Question: So right now I have some simple code for creating a Map with a couple of tiles which is random generated, code:
'''
function generateMap() {
for (var y = 0; y < this.height; y++) {
for (var x = 0; x < this.width; x++) {
this.map[x + y * this.width] = Math.round(Math.random() * (this.tileset.length - 1));
}
}
this.map[this.width * this.height] = Math.round(Math.random() * (this.tileset.length - 1));
}
'''
And here is the code for drawing the map (it uses 3 parameters, xOffset, yOffset, and Canvas 2dcontext object):
'''
function renderMap(xOff, yOff, g) {
var wPort = Math.ceil(WIDTH/64);
var hPort = Math.ceil(HEIGHT/64);
var xx = 0;
var yy = 0;
for (var y = this.yTile; y < this.yTile+hPort+2; y++) {
xx = 0;
for (var x = this.xTile; x < this.xTile+wPort+2; x++) {
var fTile = x + y * this.width;
if (fTile > this.width*this.height || fTile < 0 || x < 0 || x > this.width || y < 0 || y > this.height) {
this.overheaptile.render(xOff + this.xOff + xx * 64 - 128, yOff + this.yOff + yy * 64 - 128, g);
} else {
this.tileset[ this.map[fTile] ].render(xOff + this.xOff + xx * 64 - 128, yOff + this.yOff + yy * 64 - 128, g);
}
if (debug) {
g.fillText(fTile, xOff + this.xOff + xx * 64 - 100, yOff + this.yOff + yy * 64 - 94);
g.strokeRect(xOff + this.xOff + xx * 64 - 128, yOff + this.yOff + yy * 64 - 128, 64, 64);
}
xx++;
}
yy++;
}
}
'''
My problem can be explained by using this picture:

As you're able to see, everytime a new yy starts it uses the previous tile which makes the map scrambled up, how can I fix this?
COMPLETE MAP JS FILE: <URL>
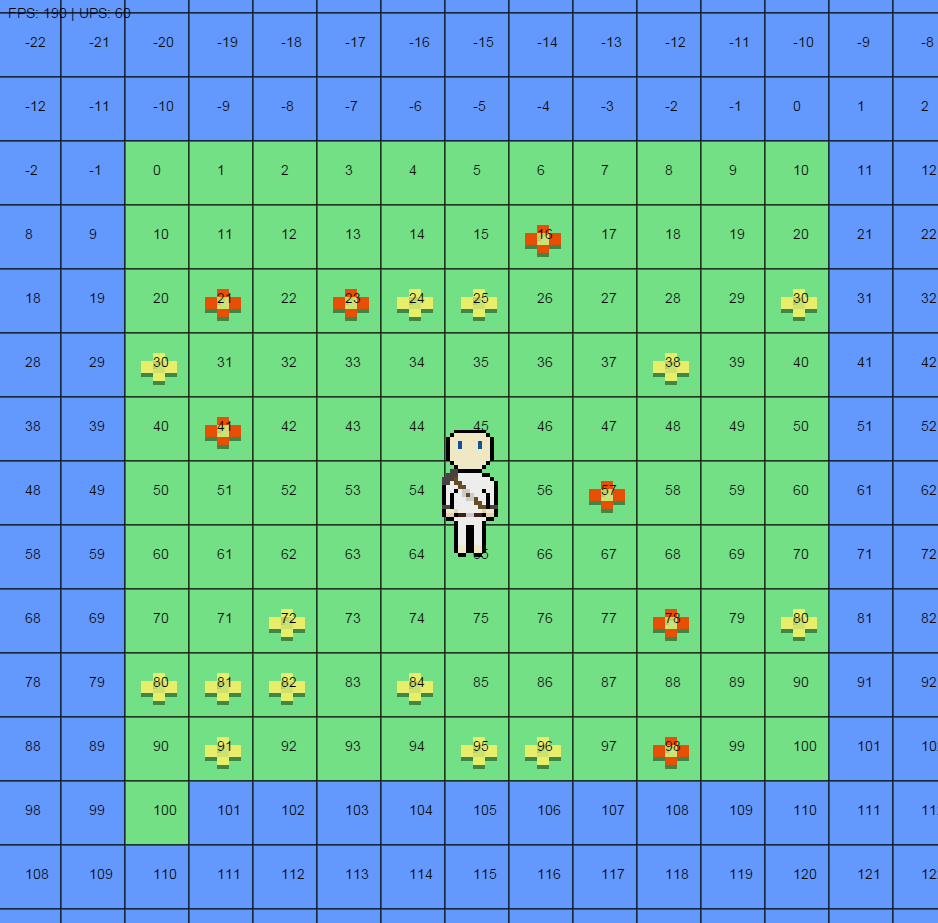
Answer: I would recommend using a 2d array. Used like this: myArray[x][y] = value; Then have a nested loop for a 10 x by 10 y map (I think you want a 10 by 10 map?) and fill each myArray[x][y] with a random tile. Then when you want to display the map, again do a nested loop to iterate through the array and use the x and y values multiplied by tile width & height to place the tiles in the correct position.